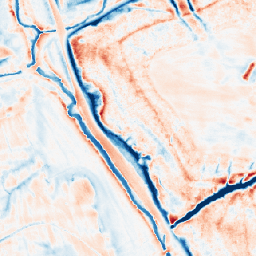
Category: classical
Decomposition family: gaussian
Decomposition parameters: sigma: 5
Upsampling method: area
Upsampling parameters: scale: 4
Upsampling scale: 4